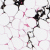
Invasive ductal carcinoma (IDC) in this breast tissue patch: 0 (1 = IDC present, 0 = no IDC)